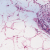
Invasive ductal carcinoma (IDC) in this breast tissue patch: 1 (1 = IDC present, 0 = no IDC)